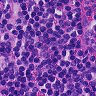
Metastatic tissue present: no